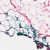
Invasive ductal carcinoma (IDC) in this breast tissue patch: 0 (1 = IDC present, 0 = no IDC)